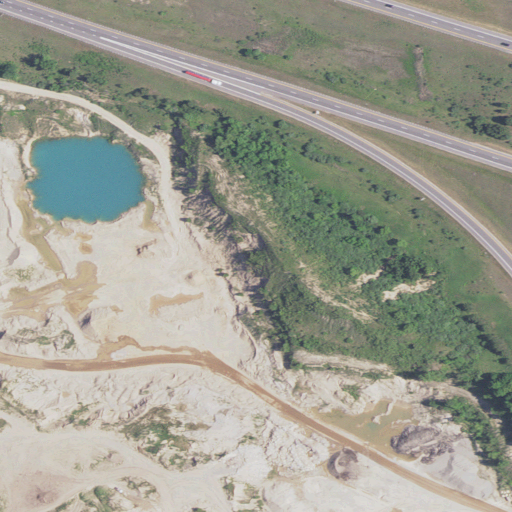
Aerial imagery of mountain in Michigan named Cook Hills containing barren land, medium intensity development, cultivated crops, low intensity development, high intensity development, and open development